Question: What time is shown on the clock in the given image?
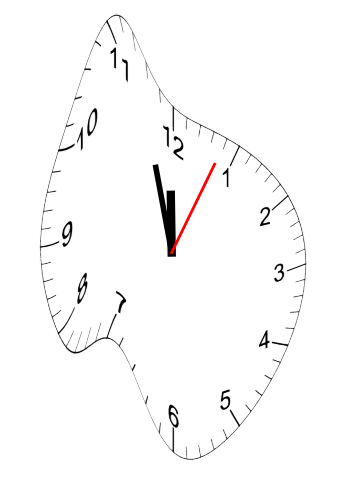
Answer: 11:57:04